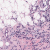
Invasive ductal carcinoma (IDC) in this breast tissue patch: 1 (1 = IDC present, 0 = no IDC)